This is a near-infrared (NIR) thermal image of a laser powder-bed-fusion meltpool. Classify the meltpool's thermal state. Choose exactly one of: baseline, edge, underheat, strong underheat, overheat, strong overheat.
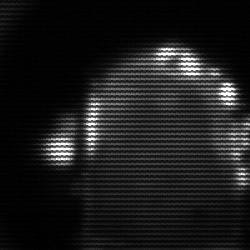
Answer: baseline